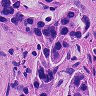
Metastatic tissue present: yes